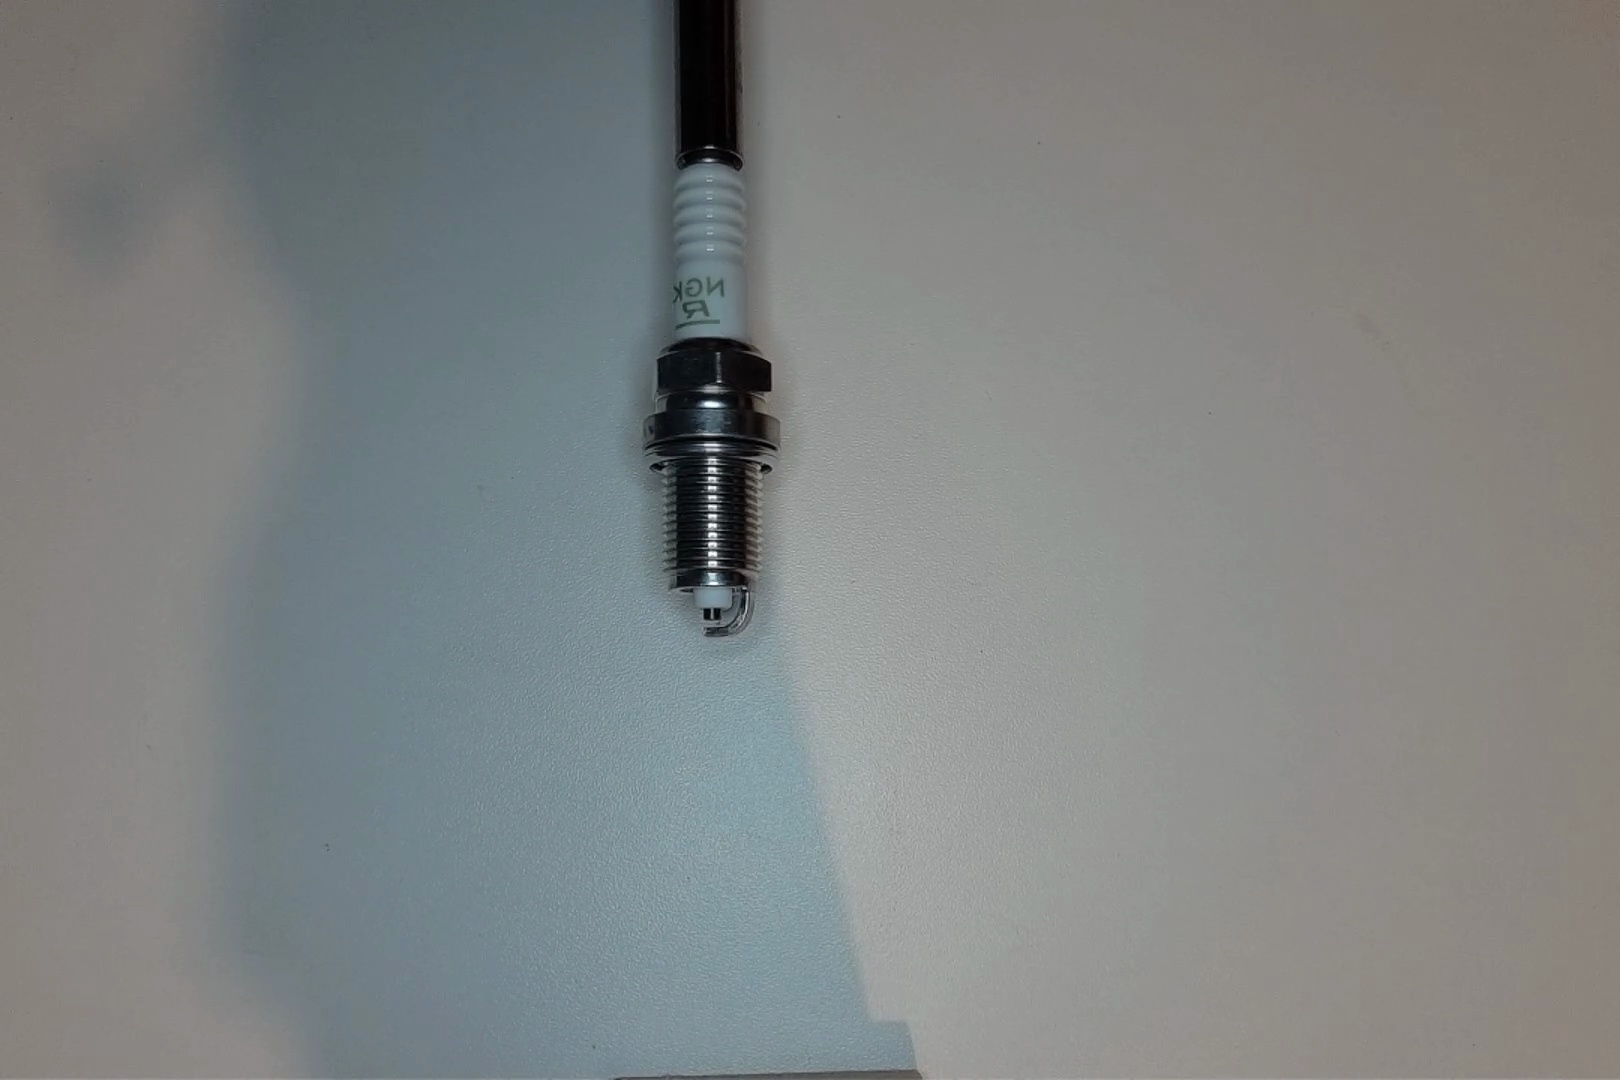
Label: normal